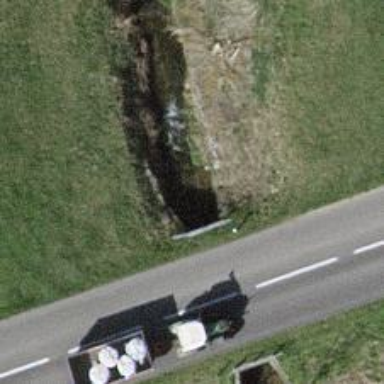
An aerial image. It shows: There is tunnel.